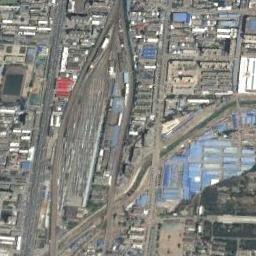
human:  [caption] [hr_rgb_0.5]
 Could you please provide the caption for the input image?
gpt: The railway station is next to some buildings .

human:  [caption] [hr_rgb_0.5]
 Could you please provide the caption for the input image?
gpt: There is a railway station in the crowded city .

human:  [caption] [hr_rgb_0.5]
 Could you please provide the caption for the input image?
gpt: There are many buildings of different shapes beside the railway station .

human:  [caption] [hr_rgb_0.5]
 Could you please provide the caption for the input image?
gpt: The railway station with some railways is surrounded by lots of other buildings .

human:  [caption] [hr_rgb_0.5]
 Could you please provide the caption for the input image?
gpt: There are many buildings around the railway station .